Question: What is the reading of the measurement in the image?
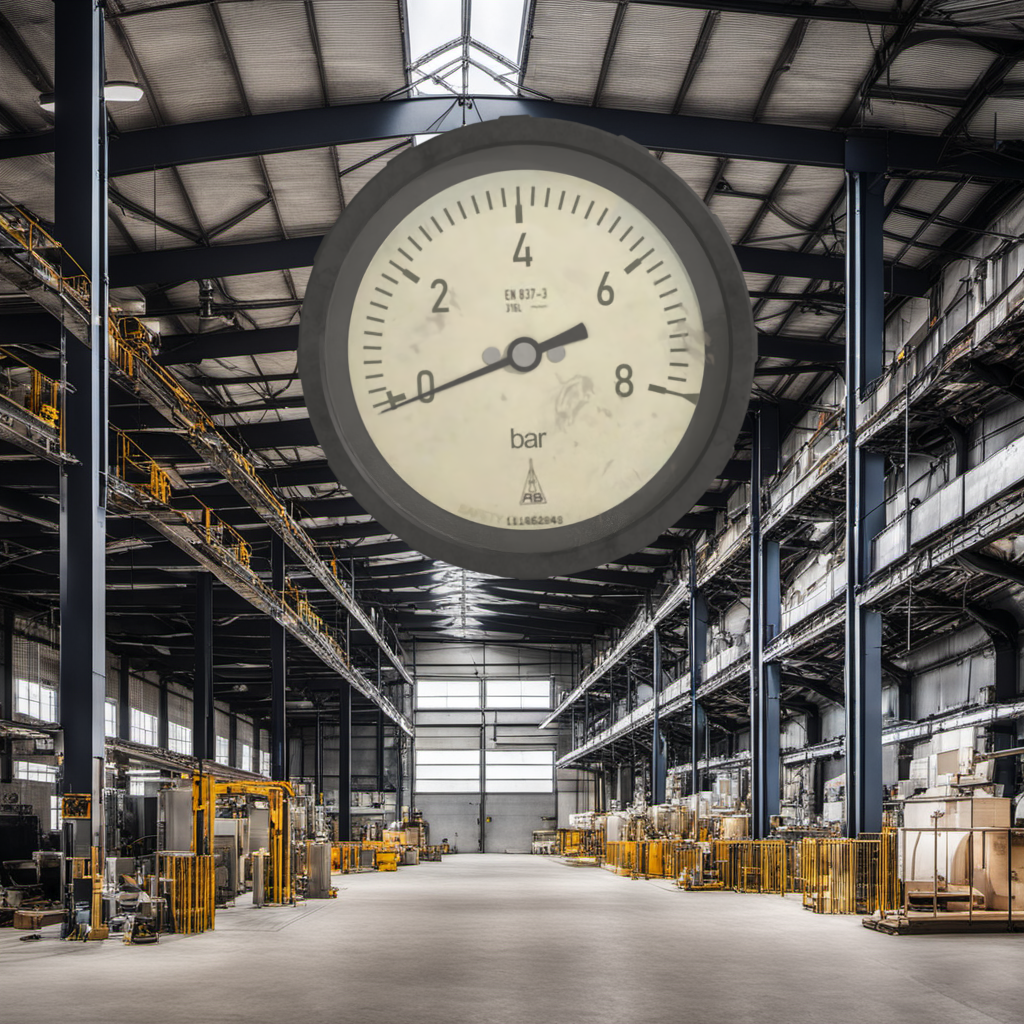
Answer: The result is -0.04
Question: What is the reading range of this measurement?
Answer: The range is from 0 to 8
Question: What is the minimum and maximum value range of the measurement in the image?
Answer: The minimum value is 0 and the maximum value is 8